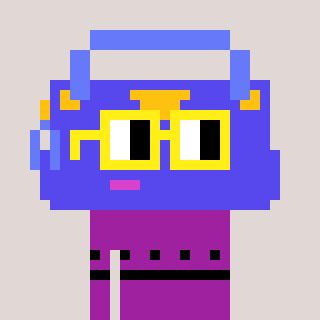
a pixel art character with square yellow glasses, a bag-shaped head and a magenta-colored body on a warm background